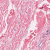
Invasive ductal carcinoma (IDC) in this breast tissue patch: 0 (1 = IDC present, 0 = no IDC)